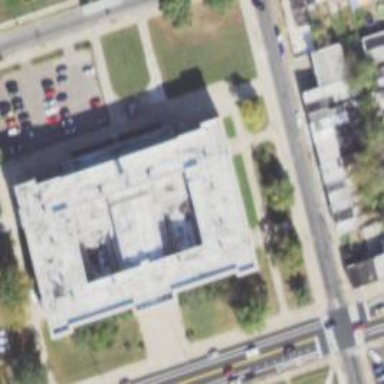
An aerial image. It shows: School.